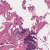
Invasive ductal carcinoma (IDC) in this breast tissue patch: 0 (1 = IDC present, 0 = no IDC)